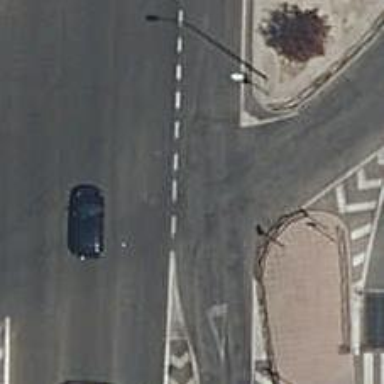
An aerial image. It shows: Road with traffic signals.